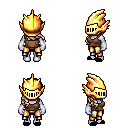
a pixel art fantasy rpg character, female body template, dark elf, purple skin, brown pirate shirt, gold greaves, white blonde right-swept hairstyle, gold helm, white cloth bracers, black slippers, four views (front, back, left, right), 2x2 character sprite sheet, small pixel art, hard edges, no anti-aliasing